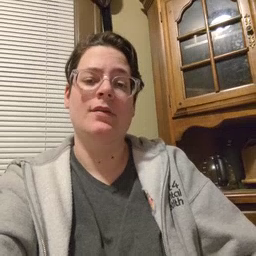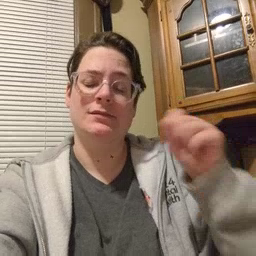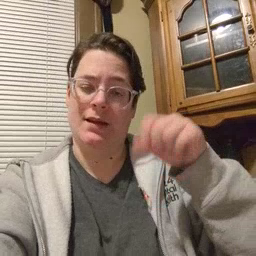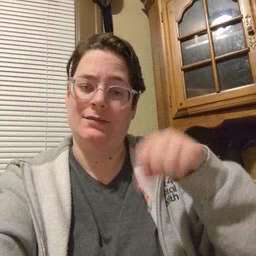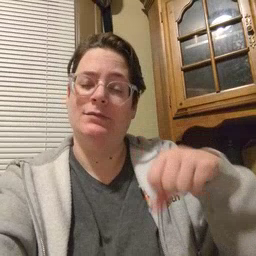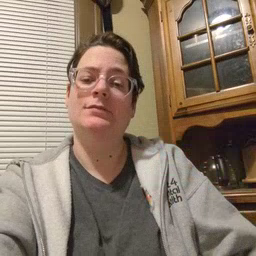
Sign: yes